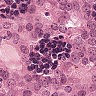
Metastatic tissue present: yes